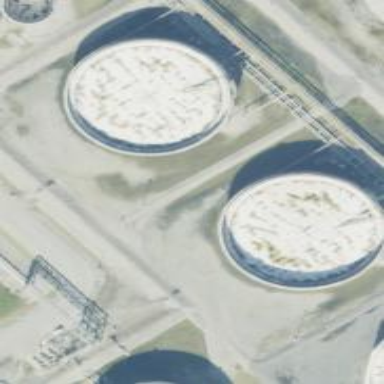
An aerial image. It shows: Storage tank which is man-made and housed in building.